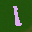
Label: 1